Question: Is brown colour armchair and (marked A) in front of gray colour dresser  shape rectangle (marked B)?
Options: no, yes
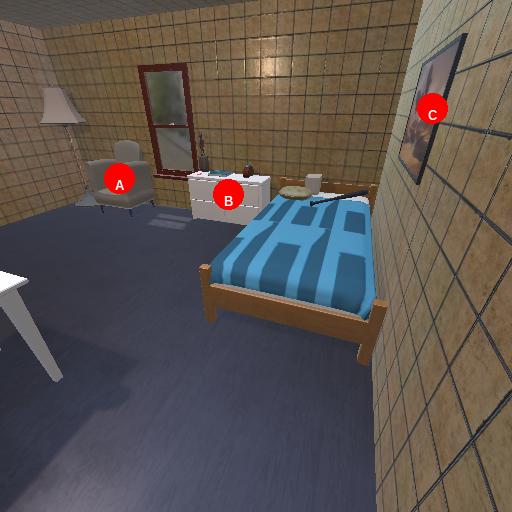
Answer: no